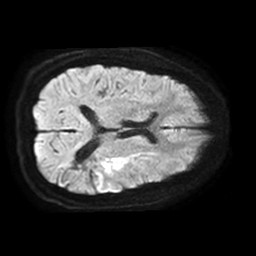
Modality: TRACE
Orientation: axial
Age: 52
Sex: female
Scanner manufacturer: philips
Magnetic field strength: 1.5 T
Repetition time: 3.403 s
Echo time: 0.06922 s